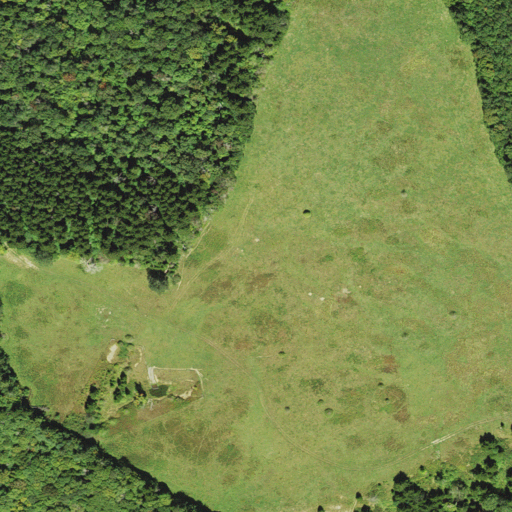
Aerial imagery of mountain in West Virginia named Barlow Top containing deciduous forest, mixed forest, grassland, and evergreen forest